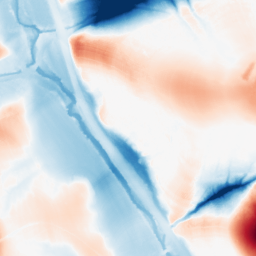
Category: morphological
Decomposition family: morphological
Decomposition parameters: operation: average
size: 50
Upsampling method: cubic_mitchell
Upsampling parameters: scale: 4
Upsampling scale: 4